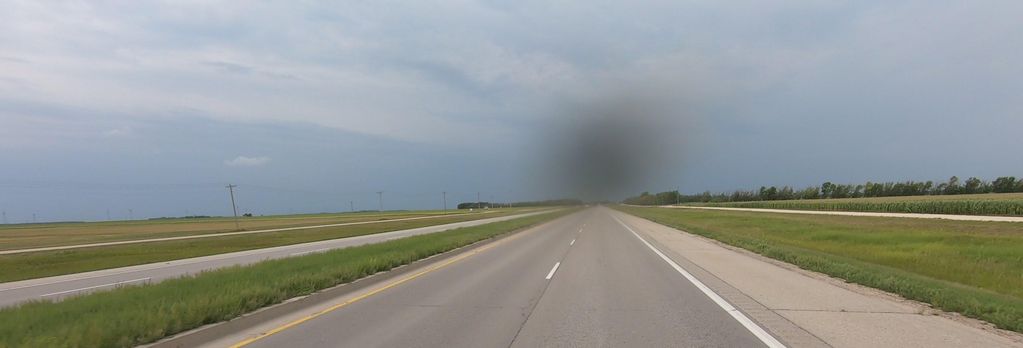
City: winnipeg